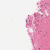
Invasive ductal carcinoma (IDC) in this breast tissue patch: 0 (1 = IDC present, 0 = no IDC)